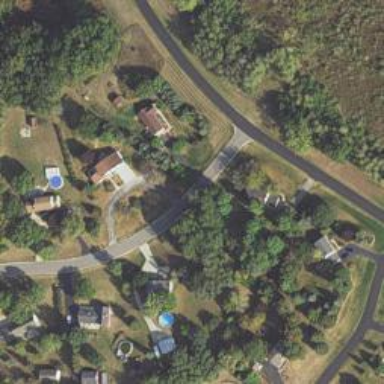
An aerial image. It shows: Residential road.